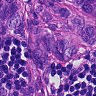
Metastatic tissue present: yes